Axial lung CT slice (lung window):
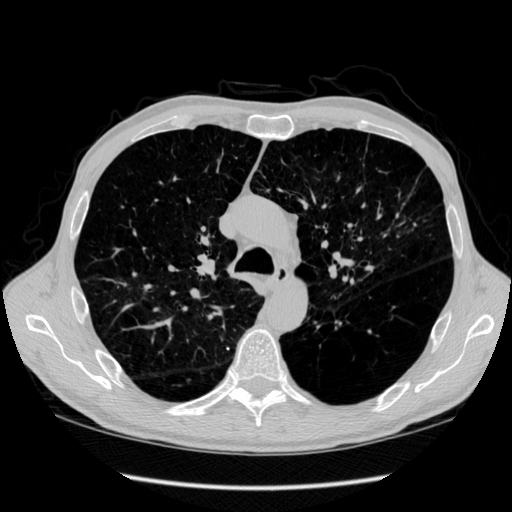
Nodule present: no